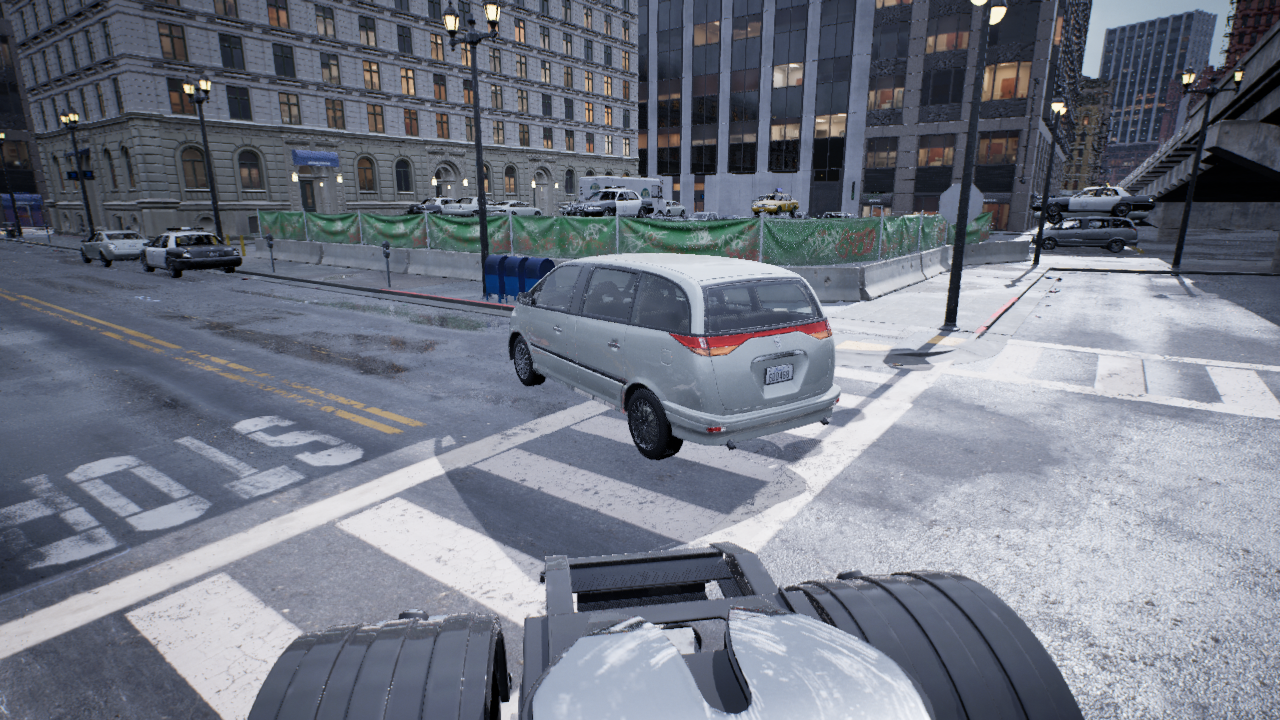
Venue: intersection
Lighting: overcast
Vehicle rig: minivan